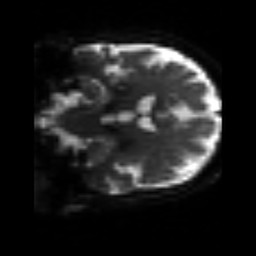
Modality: sbref
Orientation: coronal
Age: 70
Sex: male
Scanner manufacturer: siemens
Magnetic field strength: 3 T
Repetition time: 3.2 s
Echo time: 0.081 s